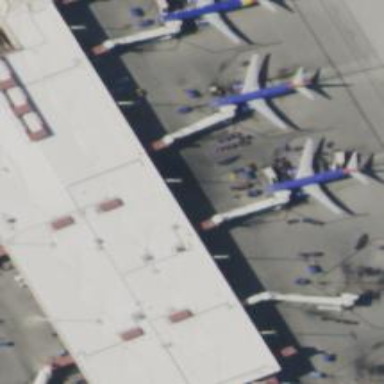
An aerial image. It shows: Airport gate.